Interaction volume radius: 5 \u00c5
Interaction volume height: 10 \u00c5
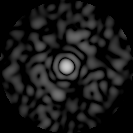
Disorder parameter: 0.8337